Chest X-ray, PA view. Patient: 29 years old, sex M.
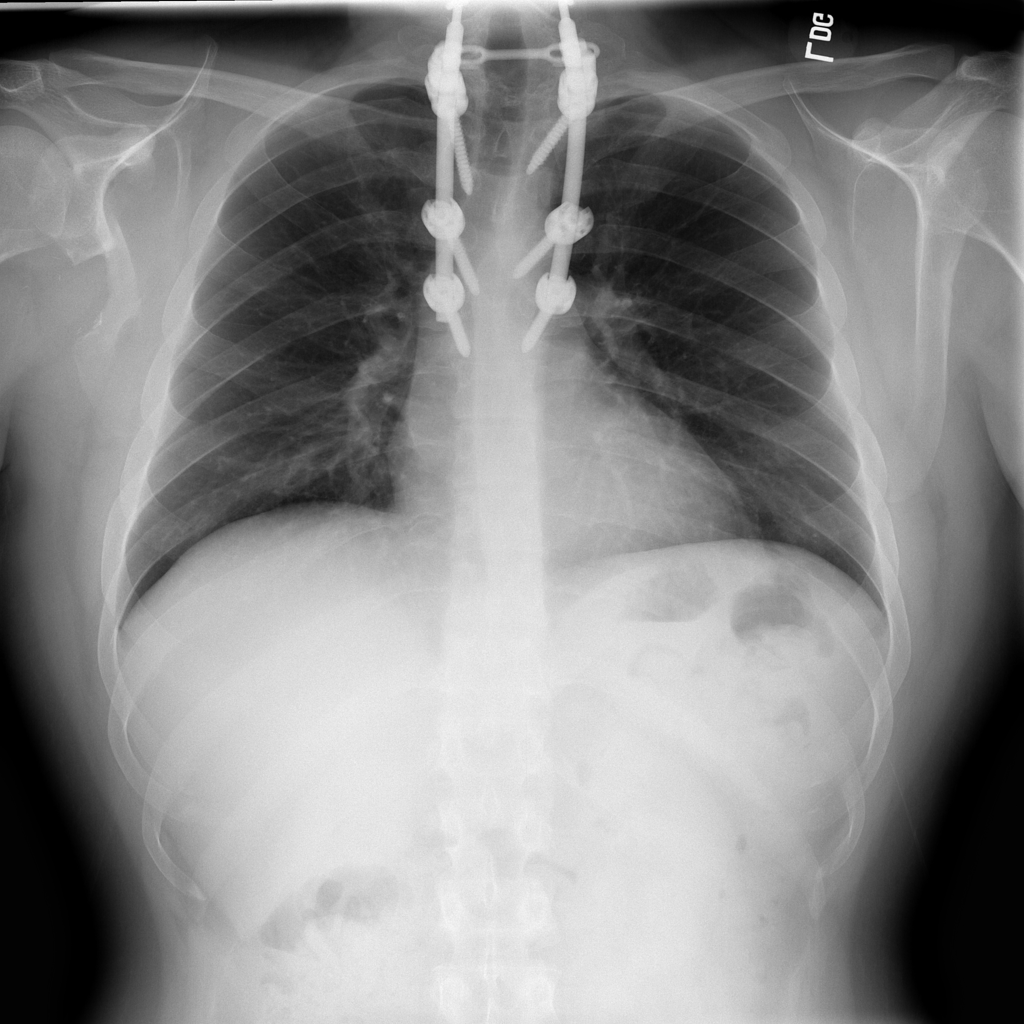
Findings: No Finding